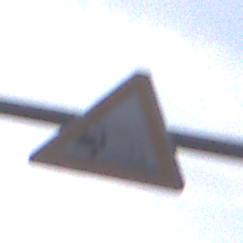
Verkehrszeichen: SplittSchotter
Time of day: SunriseSunset
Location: Outdoor (Urban)
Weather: PartlyCloudy
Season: NotSpecified
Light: Natural